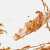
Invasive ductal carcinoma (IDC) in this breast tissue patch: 0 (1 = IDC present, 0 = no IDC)